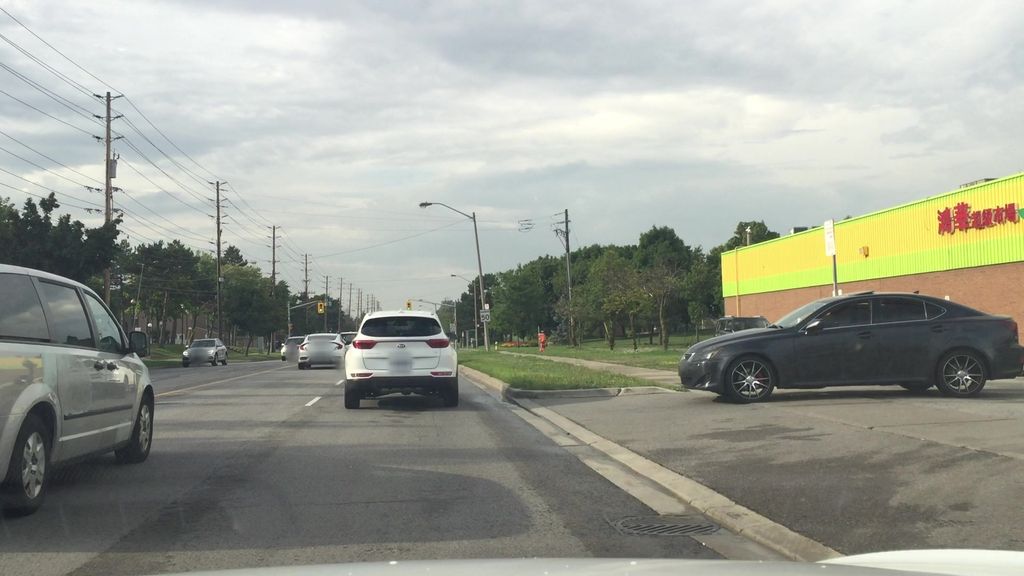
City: toronto